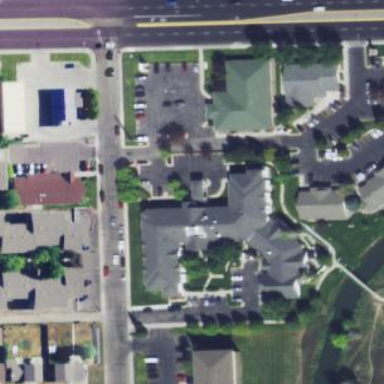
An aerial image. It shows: Building.